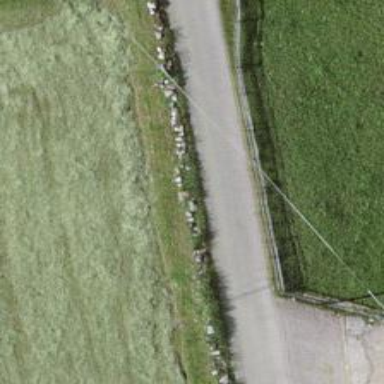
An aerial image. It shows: Dry stone wall barrier.